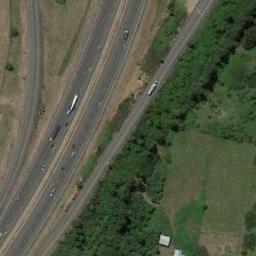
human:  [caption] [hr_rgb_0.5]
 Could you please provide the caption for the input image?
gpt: Some freeways with small bends go through the lawn with some trees .

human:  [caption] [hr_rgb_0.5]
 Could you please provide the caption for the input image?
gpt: The freeway is between the bare land and some trees .

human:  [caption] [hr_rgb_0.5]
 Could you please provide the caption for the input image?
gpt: Four intersecting freeways are surrounded by large green forests with many cars on the freeway .

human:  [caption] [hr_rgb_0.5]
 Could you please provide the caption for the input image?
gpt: There is a green belt between the two highways .

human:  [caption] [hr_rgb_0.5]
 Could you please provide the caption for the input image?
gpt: There are some bare lawns and many green trees beside the freeway .